Aerial crown-view tile of a tropical tree (Barro Colorado Island, Panama), acquired 20250414:
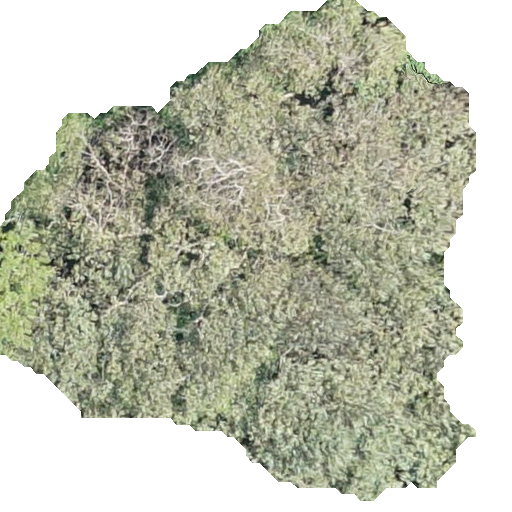
Species: Luehea seemannii
GBIF accepted scientific name: Luehea seemannii
Crown area: 250.381 m²